Question: I would expect to be able to change the fill colors in this plot with 'scale_fill_manual()' but it doesn't work:
'''
library(ggparty)
#> Loading required package: ggplot2
#> Loading required package: partykit
#> Loading required package: grid
#> Loading required package: libcoin
#> Loading required package: mvtnorm
sp_o <- partysplit(1L, index = 1:3)
n1 <- partynode(id = 1L, split = sp_o, kids = lapply(2L:4L, partynode))
t2 <- party(n1,
data = WeatherPlay,
fitted = data.frame(
"(fitted)" = fitted_node(n1, data = WeatherPlay),
"(response)" = WeatherPlay$play,
check.names = FALSE),
terms = terms(play ~ ., data = WeatherPlay)
)
ggparty(t2) +
geom_edge() +
geom_edge_label() +
geom_node_splitvar() +
# pass list to gglist containing all ggplot components we want to plot for each
# (default: terminal) node
geom_node_plot(gglist = list(geom_bar(aes(x = "", fill = play),
position = position_fill()),
xlab("play") +
scale_fill_manual(values = c("lightblue", "blue"))))
'''

<URL>
This code is from the Node Plot section of the <URL>' line.
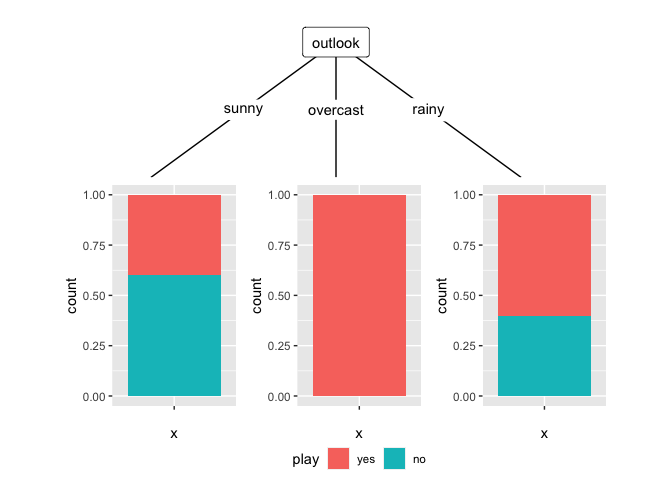
Answer: You should remove the "+" and replace by "," in your ggplot formula list :
'''
library(ggparty)
#> Loading required package: ggplot2
#> Loading required package: partykit
#> Loading required package: grid
#> Loading required package: libcoin
#> Loading required package: mvtnorm
sp_o <- partysplit(1L, index = 1:3)
n1 <-
partynode(id = 1L,
split = sp_o,
kids = lapply(2L:4L, partynode))
t2 <- party(
n1,
data = WeatherPlay,
fitted = data.frame(
"(fitted)" = fitted_node(n1, data = WeatherPlay),
"(response)" = WeatherPlay$play,
check.names = FALSE
),
terms = terms(play ~ ., data = WeatherPlay)
)
ggparty(t2) +
geom_edge() +
geom_edge_label() +
geom_node_splitvar() +
# pass list to gglist containing all ggplot components we want to plot for each
# (default: terminal) node
geom_node_plot(gglist = list(
geom_bar(aes(x = "", fill = play),
position = position_fill()),
xlab("play") ,
scale_fill_manual(values = c("lightblue", "blue"))
))
'''